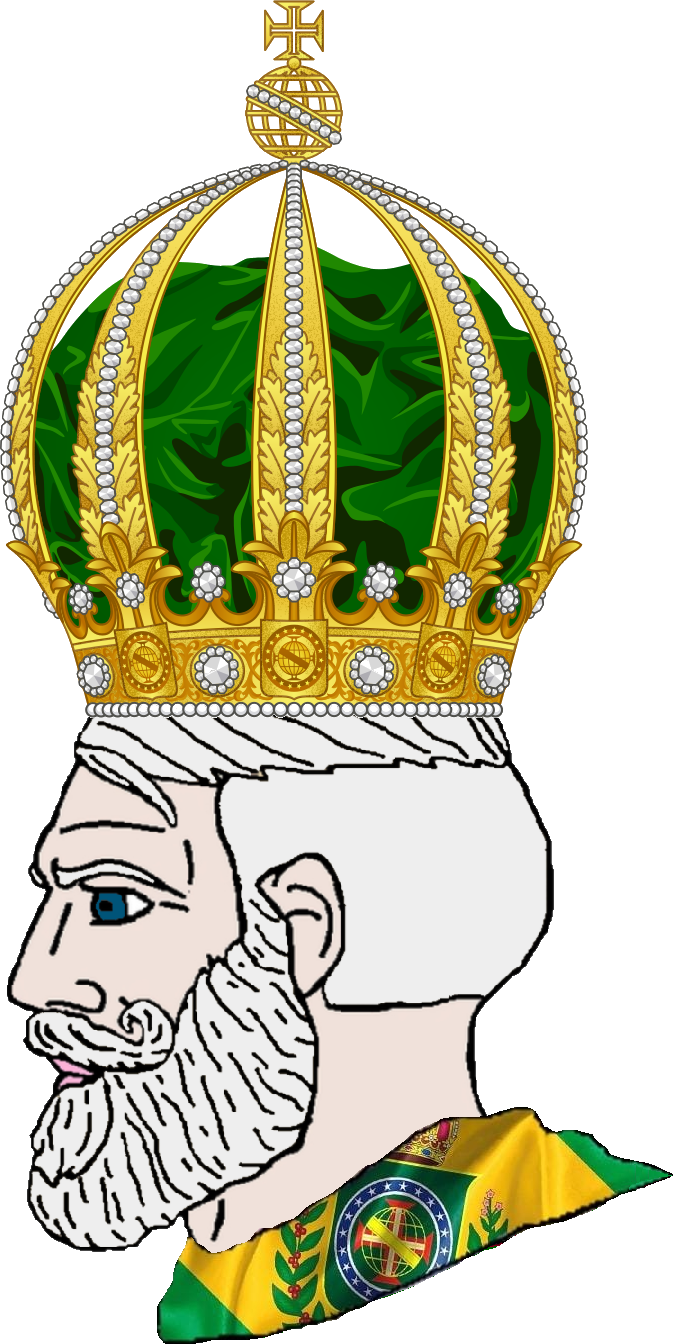
Label: 4_Yes_Chad